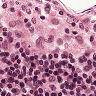
Metastatic tissue present: no